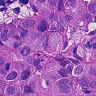
Metastatic tissue present: yes